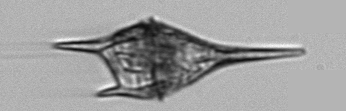
Label: Tripos_lineatus